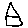
Label: house